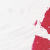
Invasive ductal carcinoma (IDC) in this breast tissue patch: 0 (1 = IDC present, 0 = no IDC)